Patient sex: M
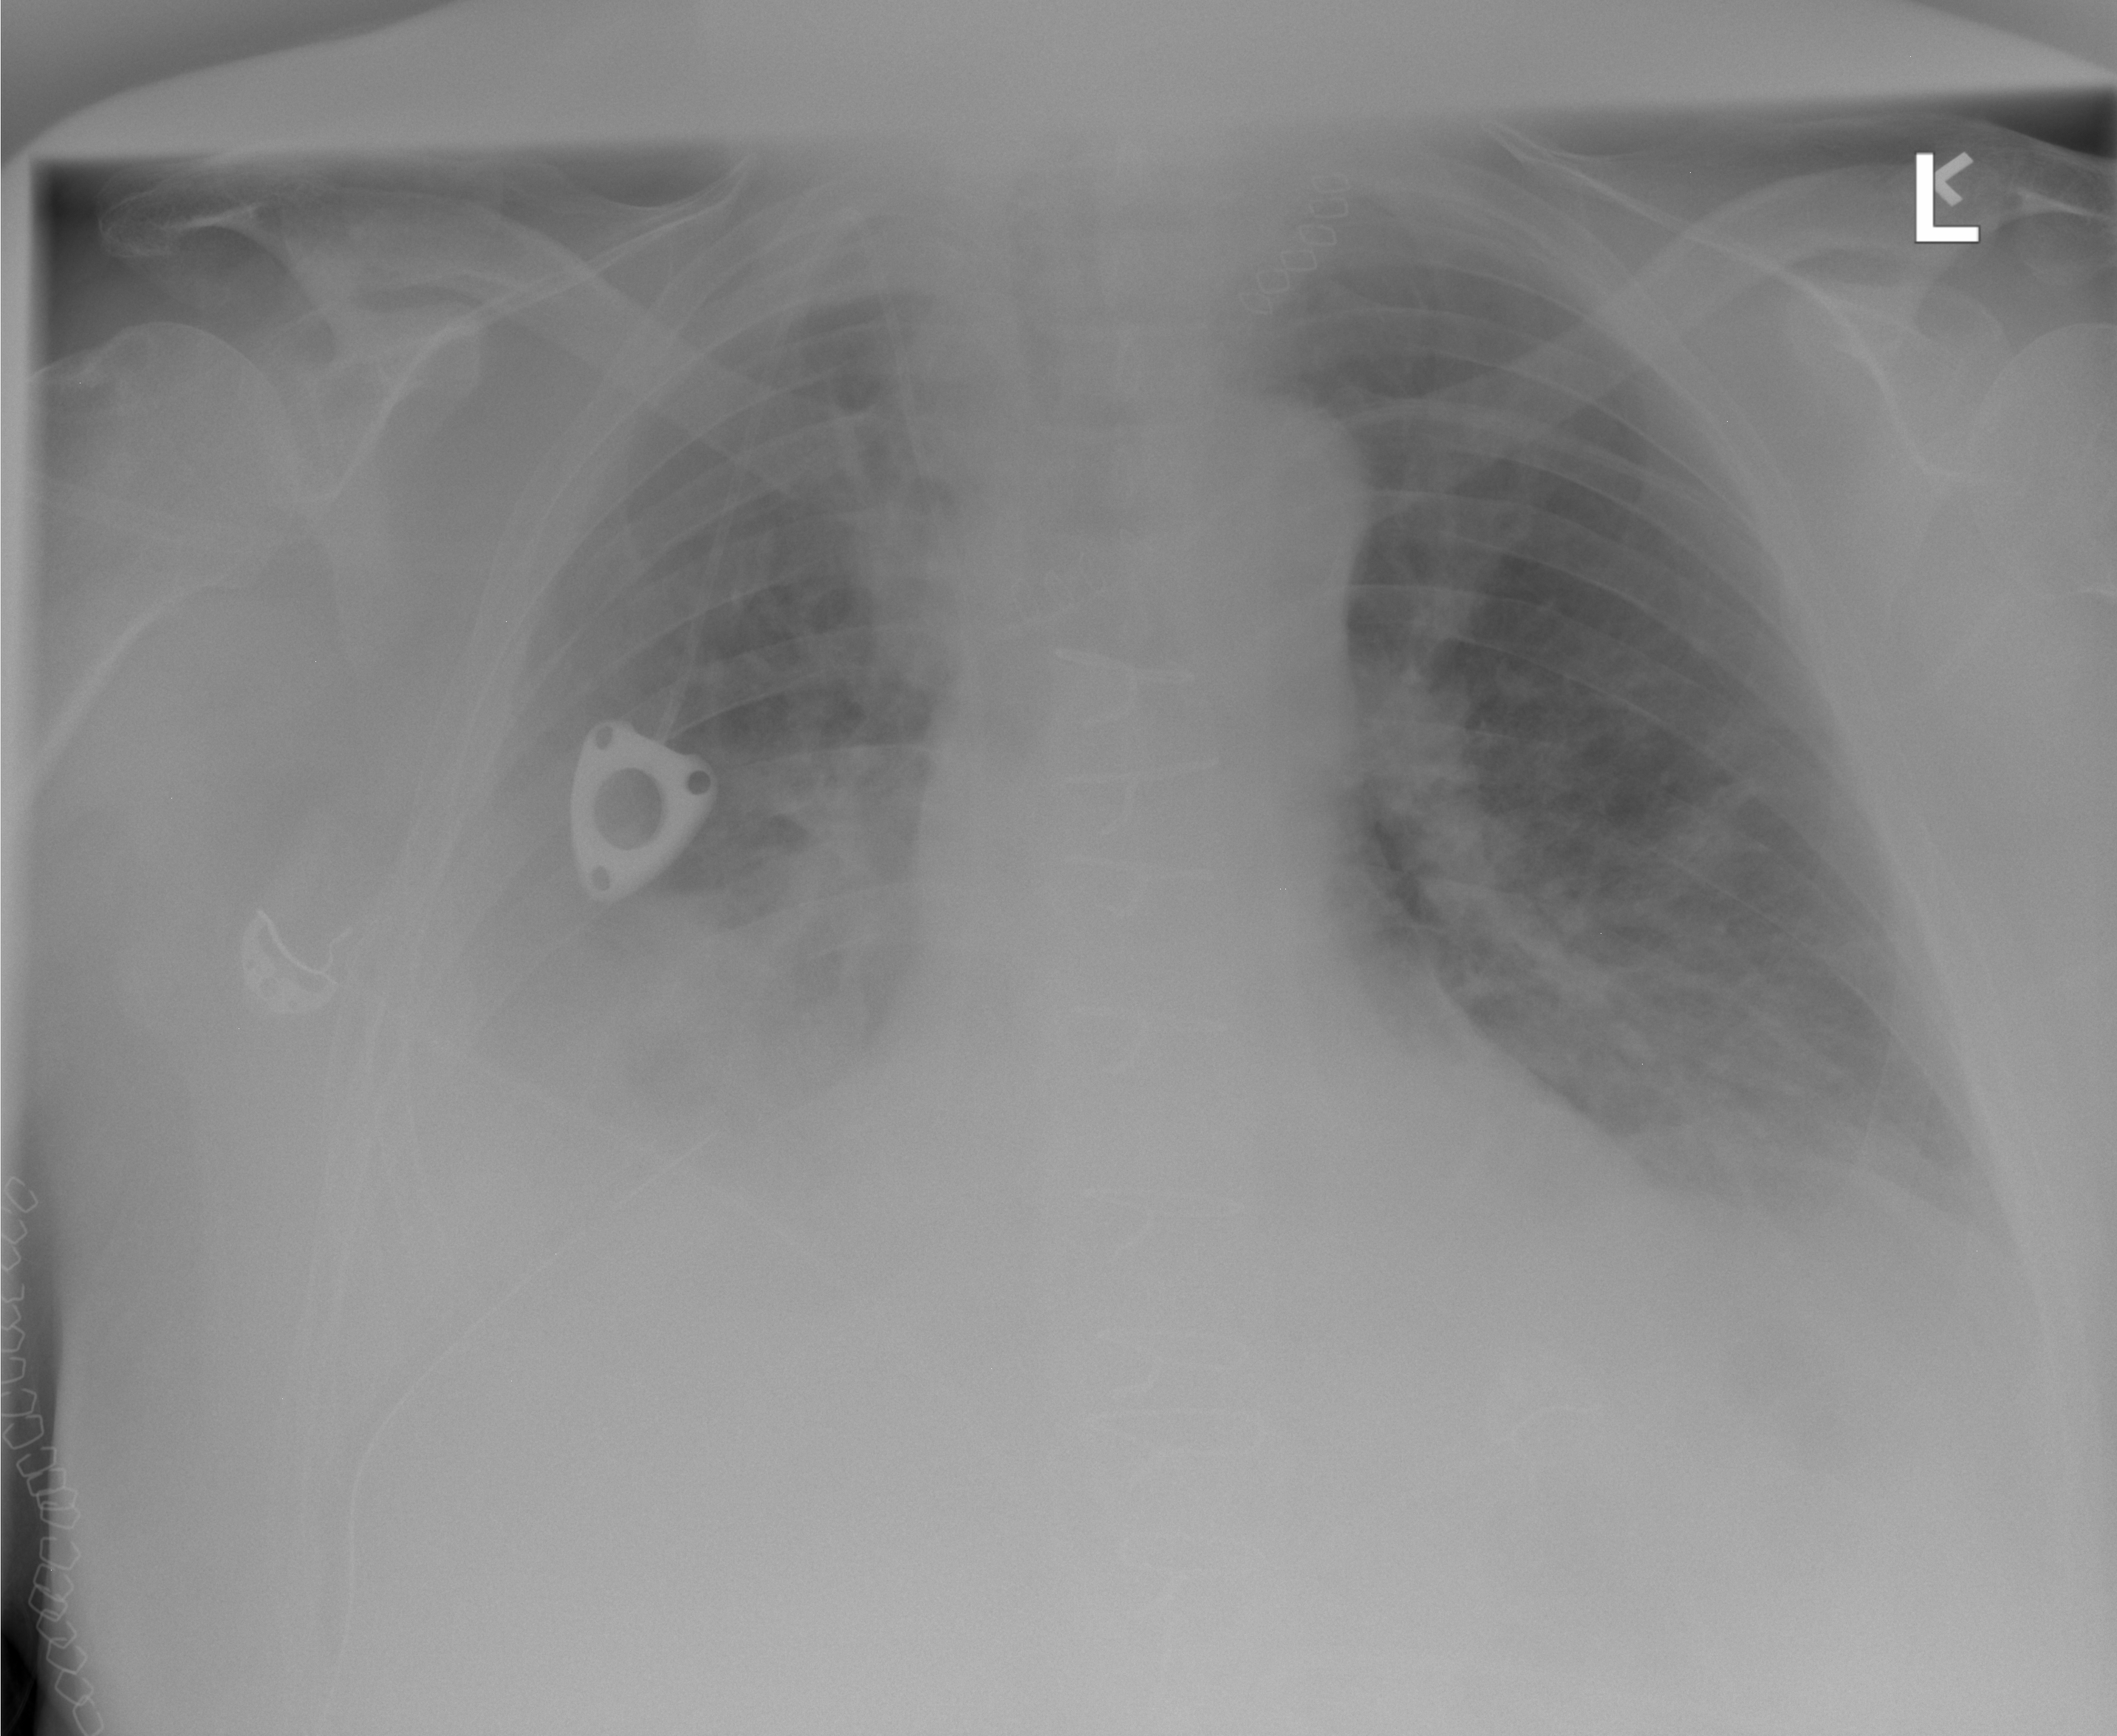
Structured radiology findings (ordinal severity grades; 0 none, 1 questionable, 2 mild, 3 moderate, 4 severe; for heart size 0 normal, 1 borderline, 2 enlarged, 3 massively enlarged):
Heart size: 0
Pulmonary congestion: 0
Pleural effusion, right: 2
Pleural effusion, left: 2
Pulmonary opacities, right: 0
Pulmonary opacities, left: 0
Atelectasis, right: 2
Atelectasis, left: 2